Interaction volume radius: 10 \u00c5
Interaction volume height: 25 \u00c5
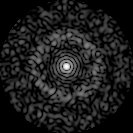
Disorder parameter: 0.8346